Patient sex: M
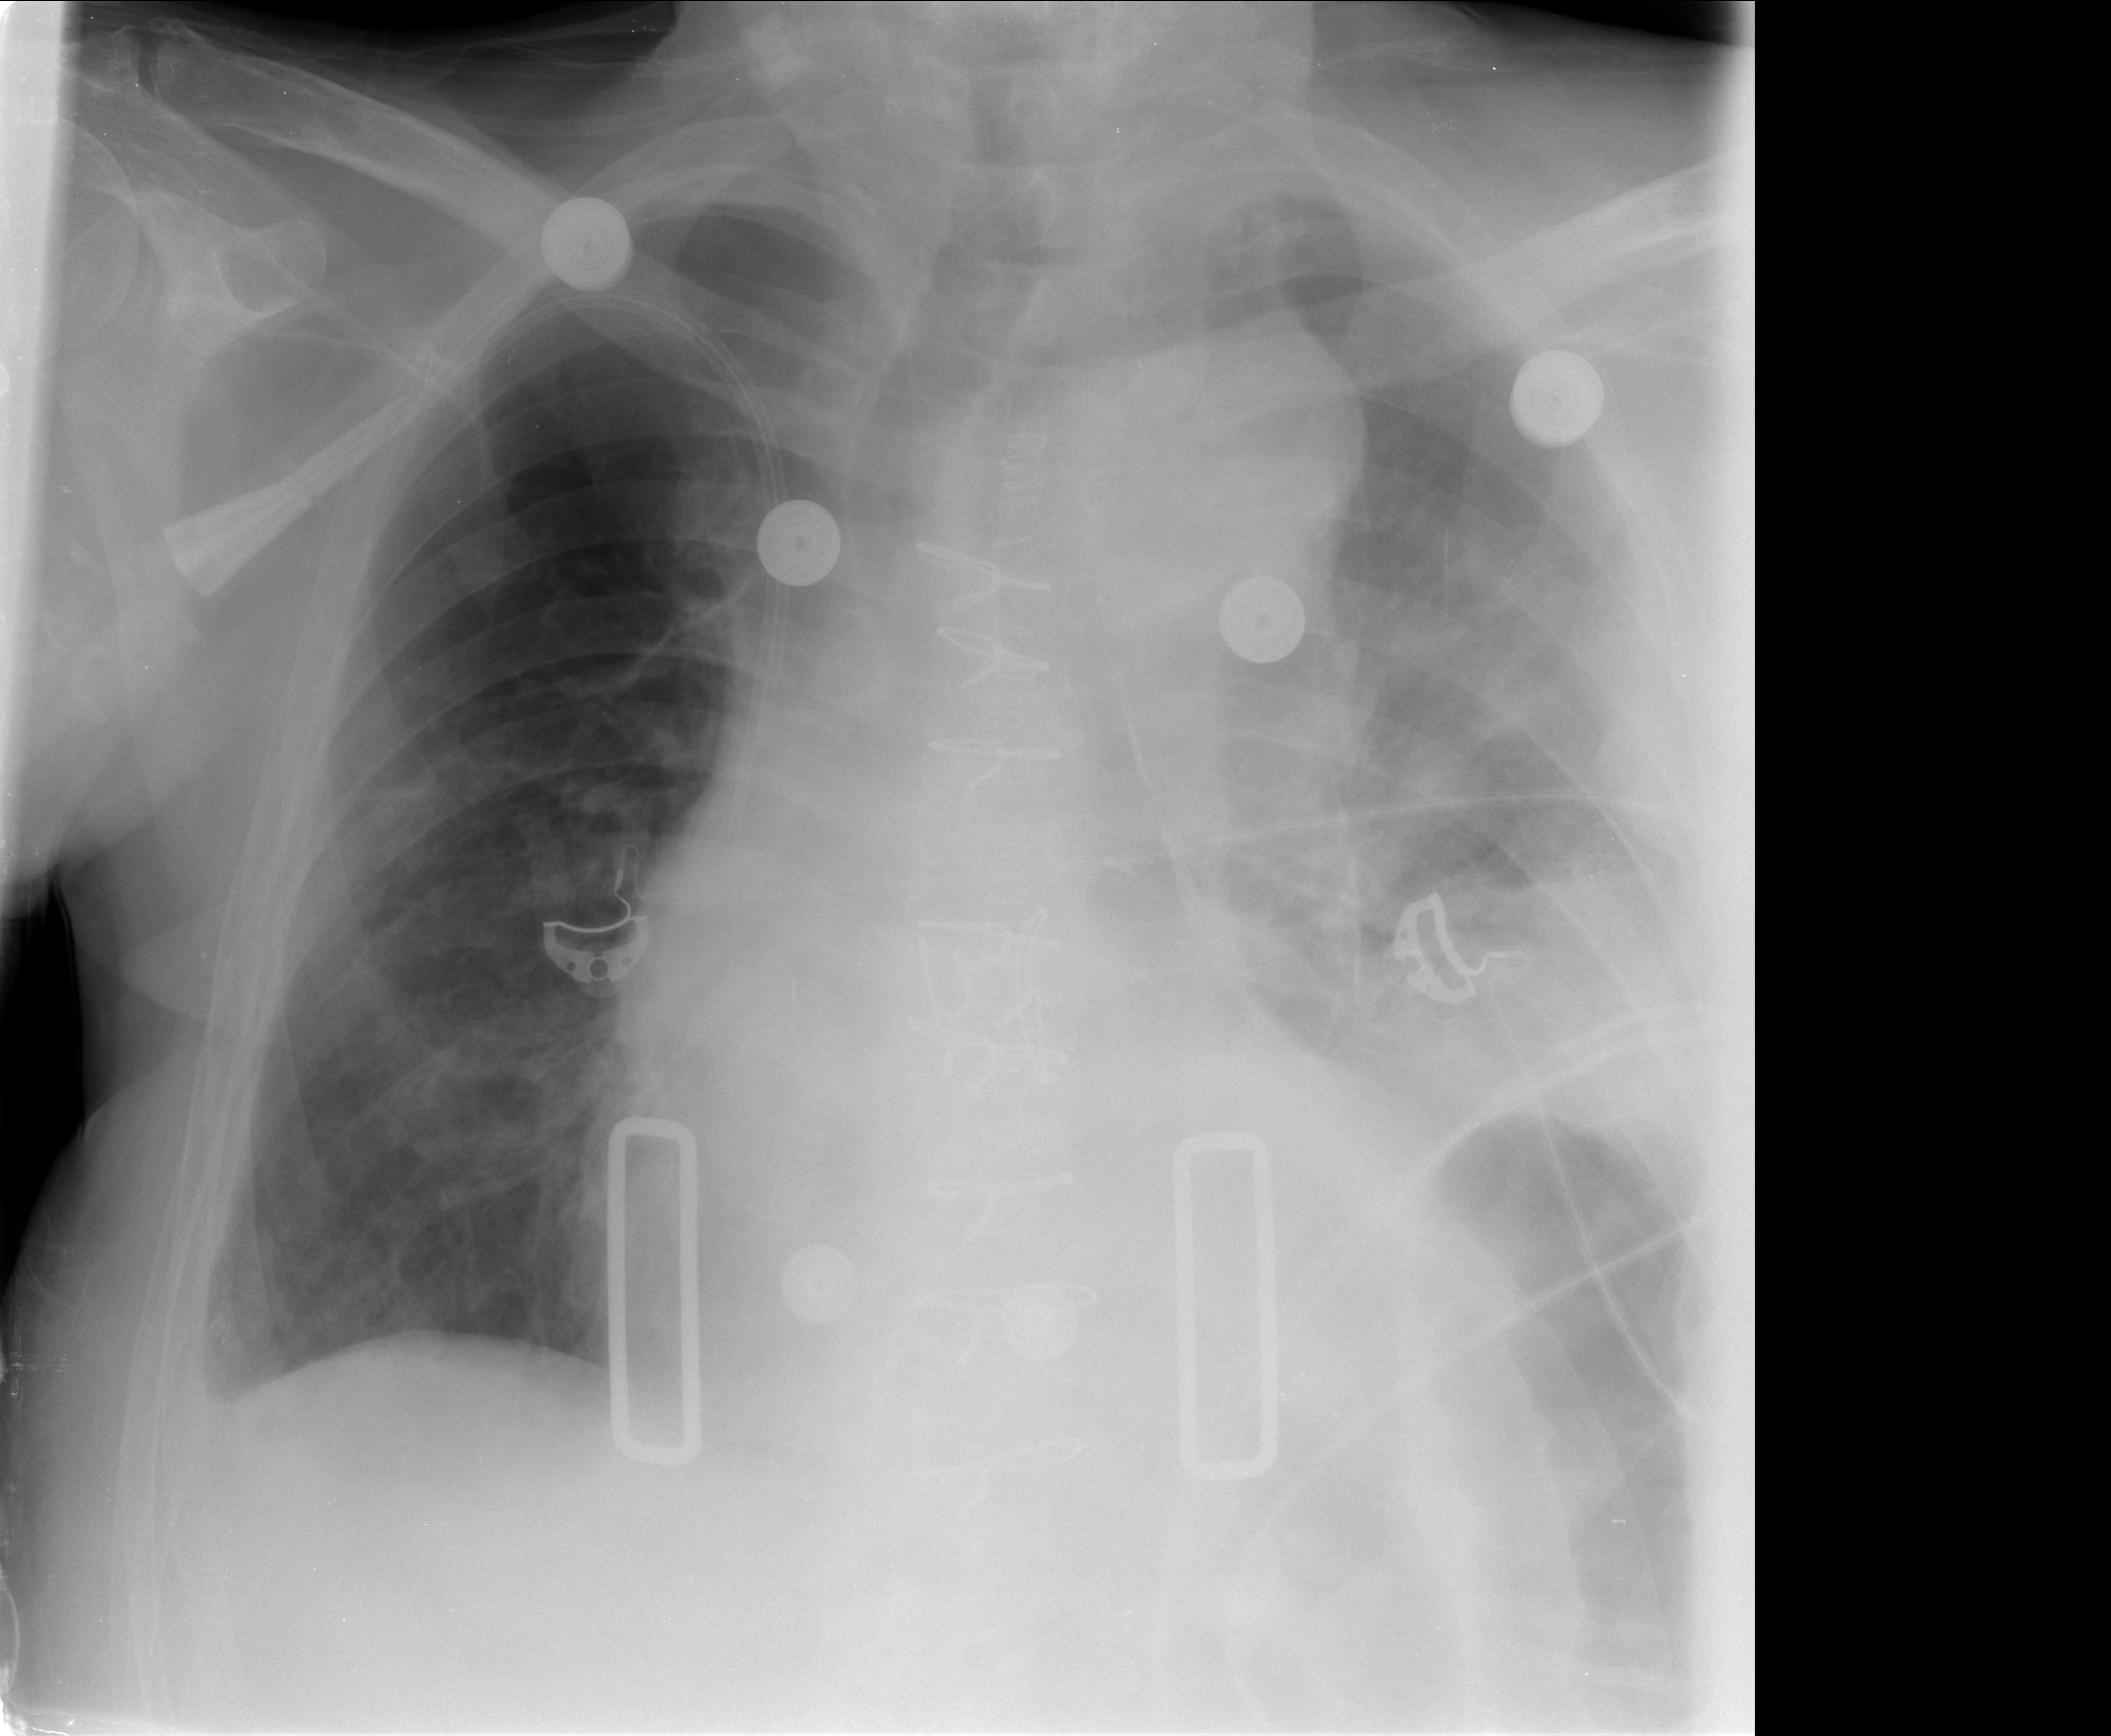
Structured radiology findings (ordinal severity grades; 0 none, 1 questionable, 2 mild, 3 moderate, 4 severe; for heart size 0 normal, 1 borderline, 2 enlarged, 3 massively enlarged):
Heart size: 2
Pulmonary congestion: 0
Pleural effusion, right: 1
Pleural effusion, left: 2
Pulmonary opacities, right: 2
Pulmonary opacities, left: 3
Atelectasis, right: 0
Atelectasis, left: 3